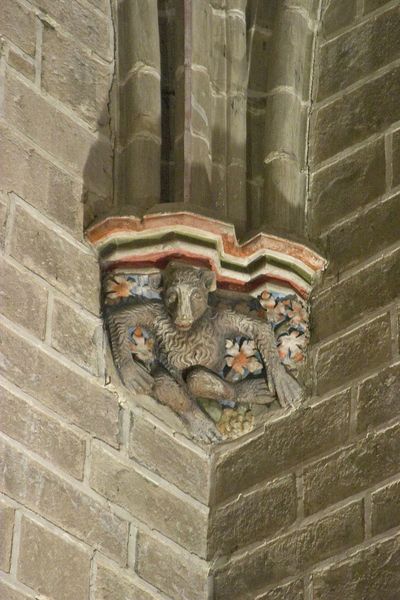
Titel: Kathedrale von Pamplona
Künstler: Jaques Perut
Standort: Pamplona, Kathedrale (EU - E - Navarra)
Schlagwörter: blau, kopf, kämpfer, schatten, weiß, grün, blume, blumen, bunt, grau, nase, orange, raum, säule, blüten, gebäude, rot, tier, wand, augen, gesicht, mensch, stein, steine, hände, kirche, affe, skulptur, fell, relief, füße, ecke, farben, mauer, ziegel, farbe, verzierung, streifen, bemalt, foto, kirchen, fugen, gewölbe, dom, mauerwerk, koloriert, dämon, kapitell, sims, kreuzrippe, gotisch, hölle, mittelalter, konsole, gefasst, fotographie, bär, figürlich, backsteine, untier, skulpture, abschluss, bauskulptur, mörtel, gewölbeansatz, gewölbeanfang